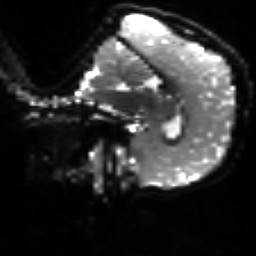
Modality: sbref
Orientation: sagittal
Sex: male
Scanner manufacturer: siemens
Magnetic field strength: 3 T
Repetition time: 5 s
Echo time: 0.071 s